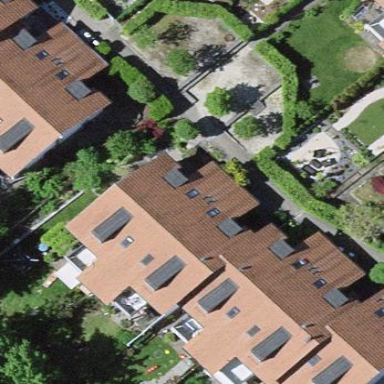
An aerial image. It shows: Terrace building.